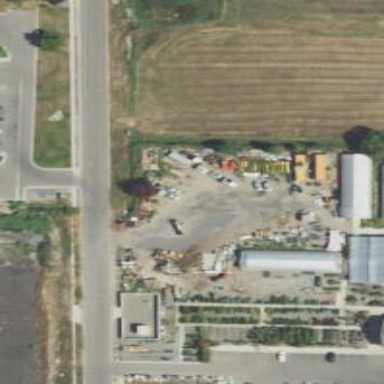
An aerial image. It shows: Area dedicated to greenhouse horticulture.